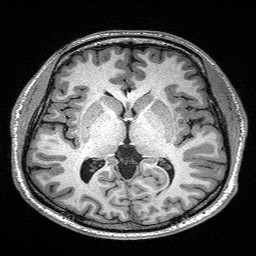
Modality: T1w
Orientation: coronal
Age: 21
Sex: male
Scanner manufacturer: siemens
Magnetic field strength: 3 T
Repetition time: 2.4 s
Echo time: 0.03 s